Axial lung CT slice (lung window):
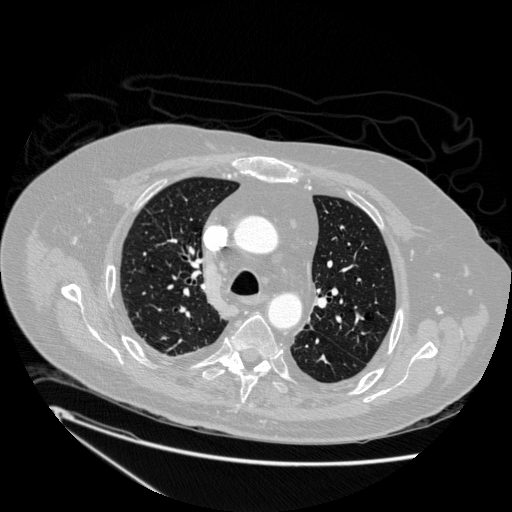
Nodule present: no